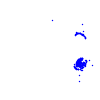
Particle: proton